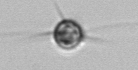
Label: Acanthoica_quattrospina